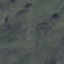
Land use / land cover class: HerbaceousVegetation